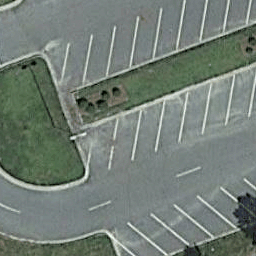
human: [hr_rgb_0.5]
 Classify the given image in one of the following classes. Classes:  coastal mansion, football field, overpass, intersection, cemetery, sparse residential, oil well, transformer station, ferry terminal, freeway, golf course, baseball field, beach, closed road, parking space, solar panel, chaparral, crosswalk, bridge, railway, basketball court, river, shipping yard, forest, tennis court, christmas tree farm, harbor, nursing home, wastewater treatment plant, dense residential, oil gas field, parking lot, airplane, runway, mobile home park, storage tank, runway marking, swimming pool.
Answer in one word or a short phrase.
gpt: parking space